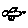
Label: bird